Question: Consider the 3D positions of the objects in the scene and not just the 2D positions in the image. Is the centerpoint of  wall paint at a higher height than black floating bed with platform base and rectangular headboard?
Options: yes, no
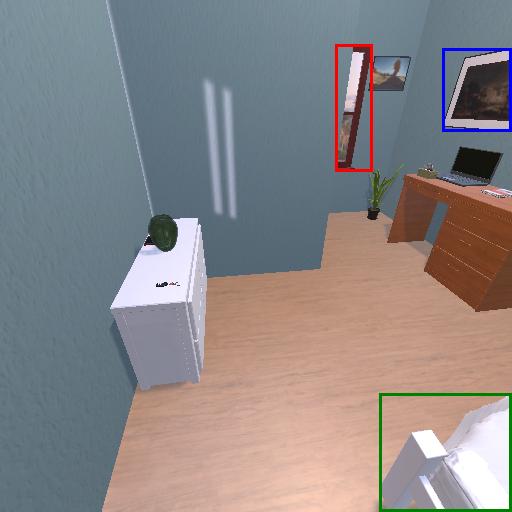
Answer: yes